Question: How to read the logical and physical file size using C# api.

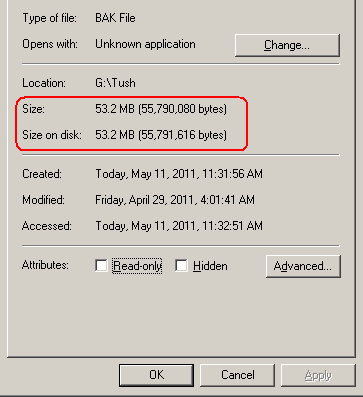
Answer: '''
(new FileInfo(path).Length)
'''
is the actual size.
As for size on disk, I don't think there's an API to get it, but you can get it using the actual size, and the cluster size.
There's some info on the calculation required here:
<URL>